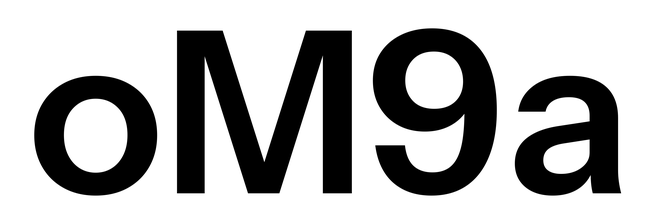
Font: InstrumentSans_SemiBold